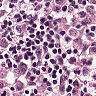
Metastatic tissue present: yes